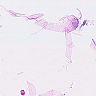
Metastatic tissue present: no